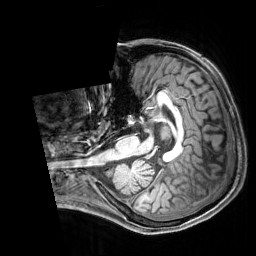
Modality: T1w
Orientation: axial
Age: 21
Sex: female